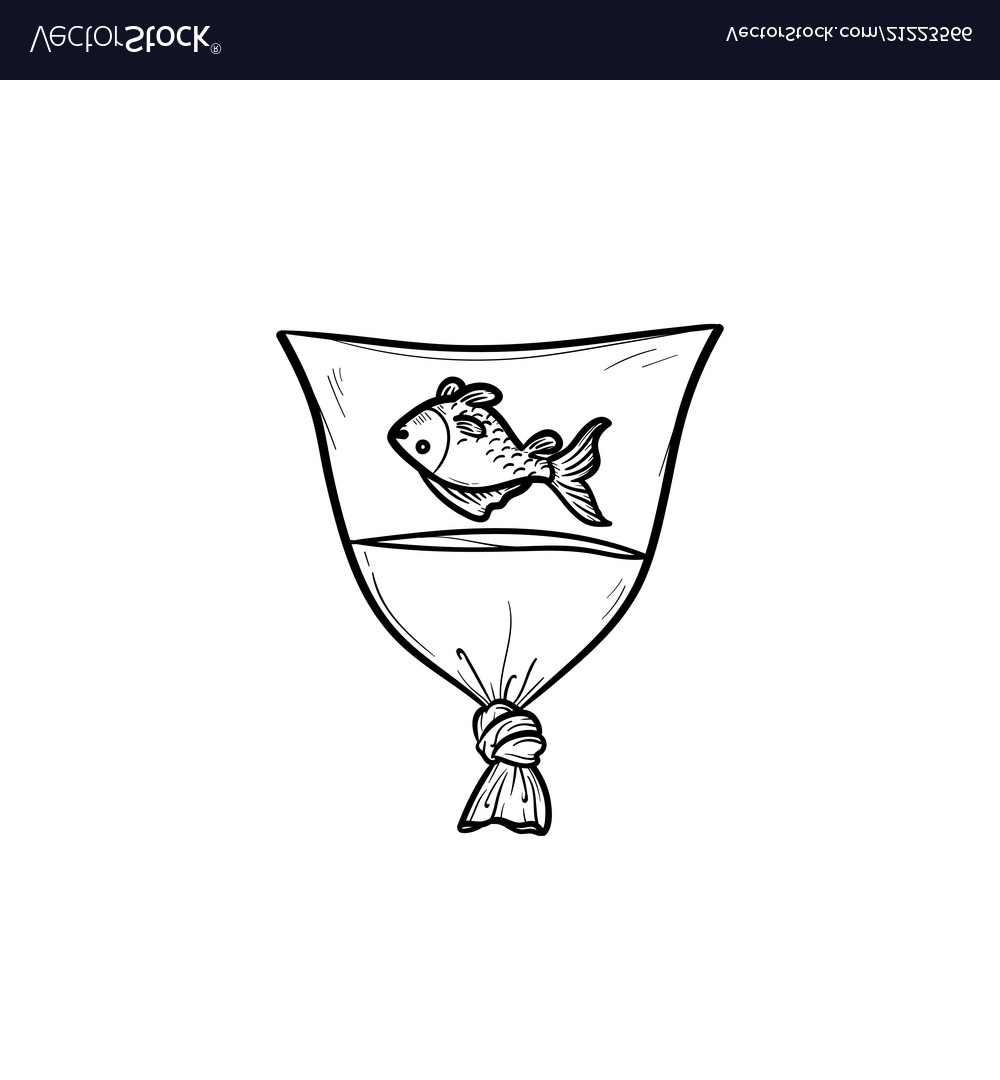
Label: plastic bag